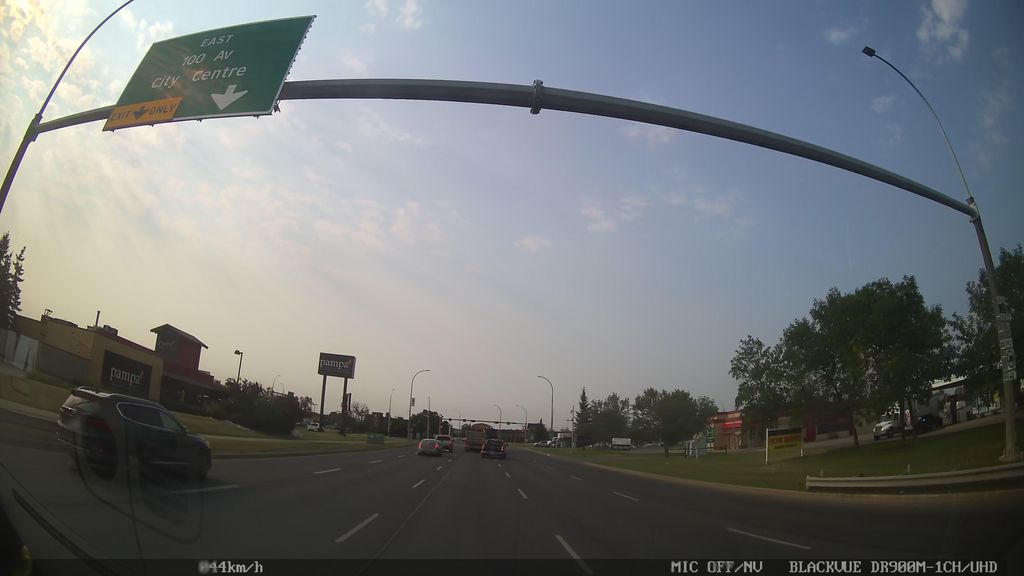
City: edmonton